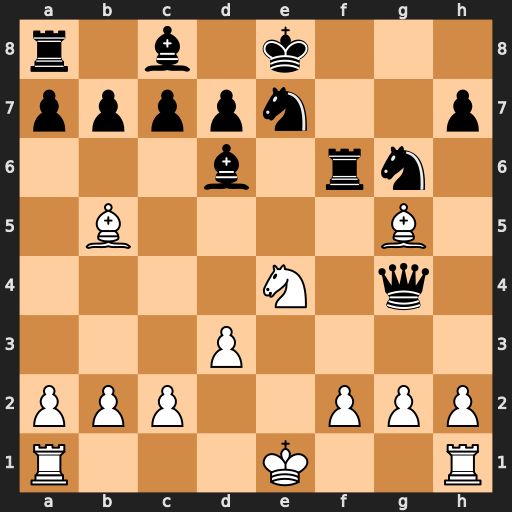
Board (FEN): r1b1k3/ppppn2p/3b1rn1/1B4B1/4N1q1/3P4/PPP2PPP/R3K2R
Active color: w
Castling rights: KQq
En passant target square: -
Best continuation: Nxf6+ Kd8 Nxg4